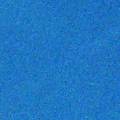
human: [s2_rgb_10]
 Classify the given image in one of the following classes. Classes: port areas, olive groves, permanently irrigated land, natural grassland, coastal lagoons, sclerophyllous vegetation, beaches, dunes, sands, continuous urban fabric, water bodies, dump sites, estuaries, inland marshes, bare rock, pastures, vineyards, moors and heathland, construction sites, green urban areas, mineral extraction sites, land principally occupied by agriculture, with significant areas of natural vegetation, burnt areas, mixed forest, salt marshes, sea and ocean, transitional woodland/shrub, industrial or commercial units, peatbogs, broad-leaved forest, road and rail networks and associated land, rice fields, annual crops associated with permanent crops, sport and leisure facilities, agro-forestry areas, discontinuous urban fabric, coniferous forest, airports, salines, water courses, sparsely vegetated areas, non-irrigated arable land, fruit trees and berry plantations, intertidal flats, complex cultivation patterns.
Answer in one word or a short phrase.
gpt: sea and ocean